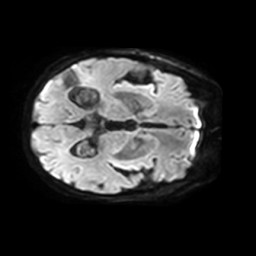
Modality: TRACE
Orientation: axial
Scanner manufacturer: philips
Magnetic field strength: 3 T
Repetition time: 4.202 s
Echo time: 0.05978 s